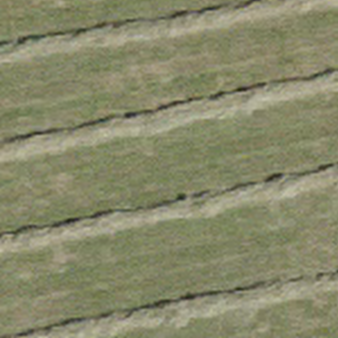
Label: other